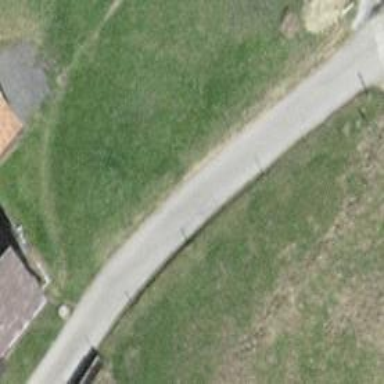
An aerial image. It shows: Agricultural service road with asphalt surface of grade 1 tracktype.